Aerial crown-view tile of a tropical tree (Barro Colorado Island, Panama), acquired 20250715:
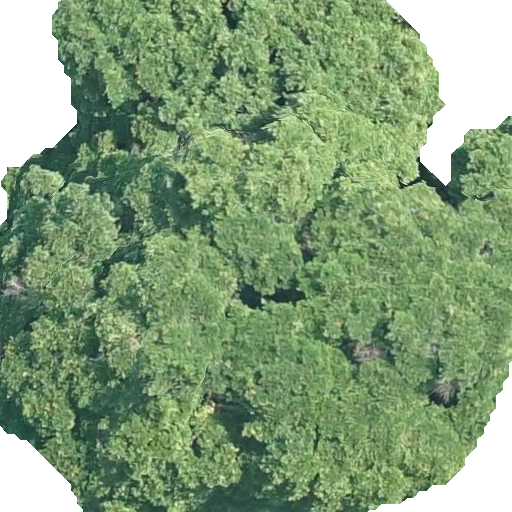
Species: Terminalia amazonia
GBIF accepted scientific name: Terminalia amazonica
Crown area: 388.144 m²